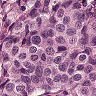
Metastatic tissue present: yes